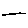
Label: line